Question: I worked in sencha touch for almost a month, but i can't find a way to design UI like below in sencha.

Above panel is created using Jquery mobile.
How to create panel like this in sencha ?
Sencha touch panel not looks as beautiful like above
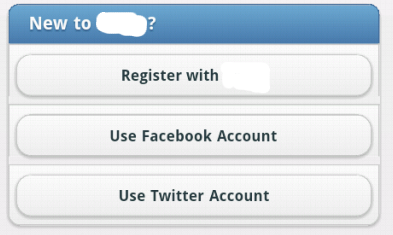
Answer: Yeah, it's just some buttons in a panel. They would roughly be below. You'd have to edit the CSS (border radius, shadows, and whatnot), but the basic setup is pretty simple:
'''
{
xtype: 'panel',
layout:{
type:'hbox'
},
items:[
{
xtype: "button",
text: 'Register with X',
},
{
xtype: "button",
text: 'Use Facebook Account',
},
{
xtype: "button",
text: 'Use Twitter Account',
}
]
};
'''